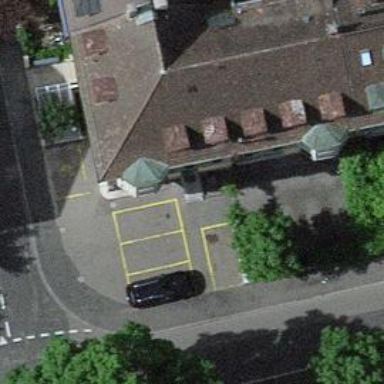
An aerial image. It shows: Cafe.